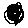
Label: moon